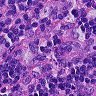
Metastatic tissue present: no